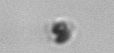
Label: detritus